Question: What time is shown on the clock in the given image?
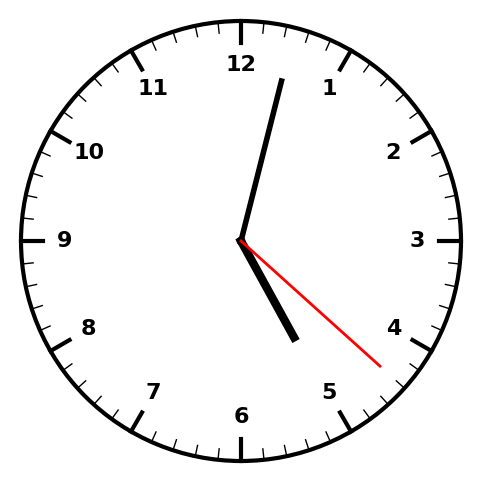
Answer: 05:02:22